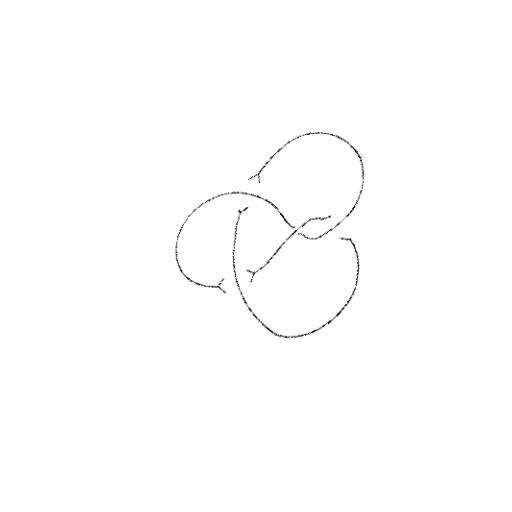
Crossing number: 4